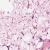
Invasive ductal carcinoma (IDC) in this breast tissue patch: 1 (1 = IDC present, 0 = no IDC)